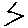
Label: zigzag